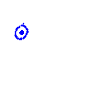
Particle: electron